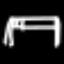
Label: bed